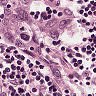
Metastatic tissue present: yes